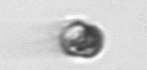
Label: Dinophyceae